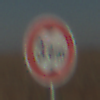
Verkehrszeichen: TatsaechlicheHoehe
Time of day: SunriseSunset
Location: Outdoor (Nature)
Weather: Clear
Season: NotSpecified
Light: Natural